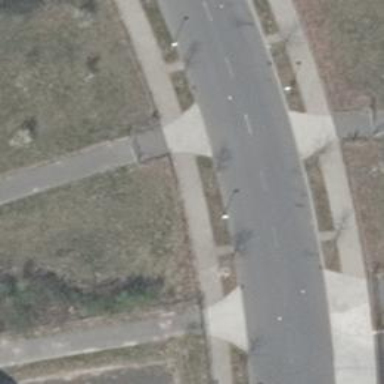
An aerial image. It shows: Sidewalk.